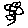
Label: flower